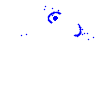
Particle: electron